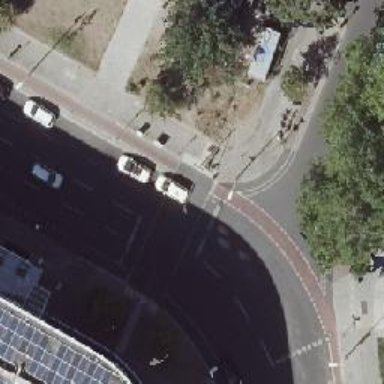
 and cycle track on the right side of the road. There is parallel parking on the left lane street side."